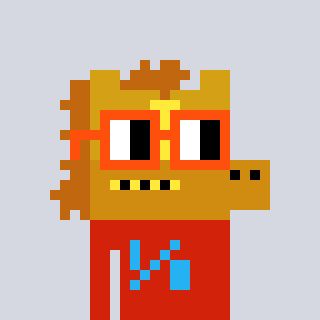
a pixel art character with square orange glasses, a yellow horse-shaped head and a red-colored body on a cool background